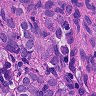
Metastatic tissue present: yes